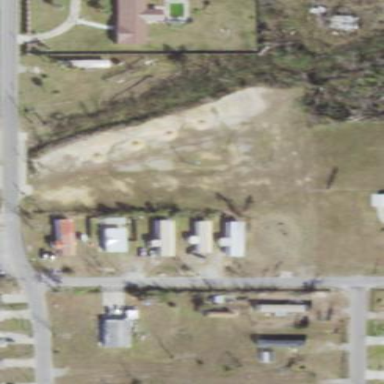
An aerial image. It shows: Residential area known as trailer park.